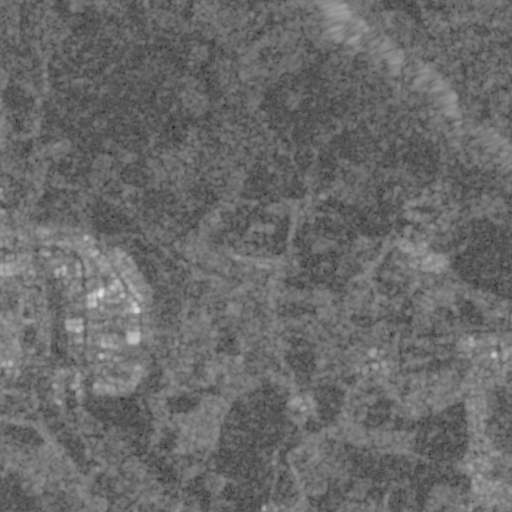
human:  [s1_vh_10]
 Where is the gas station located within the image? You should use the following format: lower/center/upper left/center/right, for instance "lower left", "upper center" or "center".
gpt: The gas station is located in the lower left of the image.
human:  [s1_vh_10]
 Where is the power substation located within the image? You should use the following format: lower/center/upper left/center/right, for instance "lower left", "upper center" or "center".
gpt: The power substation is located in the center left of the image.
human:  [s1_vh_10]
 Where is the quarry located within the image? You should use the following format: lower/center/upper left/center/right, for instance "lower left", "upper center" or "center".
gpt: The quarry is located in the lower right of the image.
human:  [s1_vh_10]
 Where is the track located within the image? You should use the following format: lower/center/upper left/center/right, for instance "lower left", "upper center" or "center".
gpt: The track is located in the lower left of the image.
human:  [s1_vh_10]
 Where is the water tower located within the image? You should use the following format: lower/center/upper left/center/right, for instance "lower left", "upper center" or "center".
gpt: The water tower is located in the center right of the image.
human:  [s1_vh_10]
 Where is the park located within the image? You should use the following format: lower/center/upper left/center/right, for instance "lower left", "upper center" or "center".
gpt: There is no park in the image.

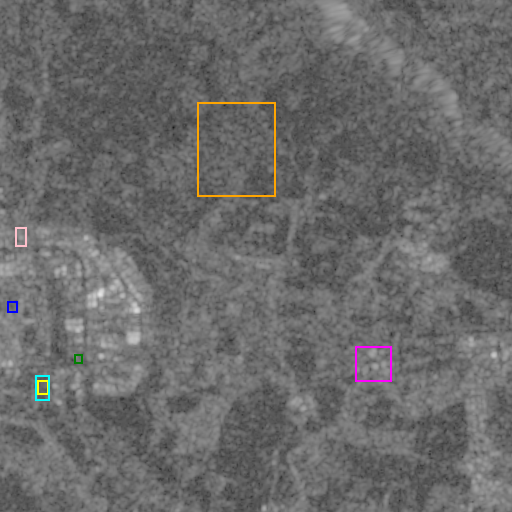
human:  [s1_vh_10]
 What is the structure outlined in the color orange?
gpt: The structure outlined in orange is a crop field.
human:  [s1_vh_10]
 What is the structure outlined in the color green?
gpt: The structure outlined in green is a gas station.
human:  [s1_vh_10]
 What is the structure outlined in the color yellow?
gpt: The structure outlined in yellow is a park.
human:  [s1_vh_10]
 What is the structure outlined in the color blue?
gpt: The structure outlined in blue is a parking lot.
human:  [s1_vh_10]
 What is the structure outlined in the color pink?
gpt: The structure outlined in pink is a power substation.
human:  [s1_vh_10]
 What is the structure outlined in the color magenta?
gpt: The structure outlined in magenta is a quarry.
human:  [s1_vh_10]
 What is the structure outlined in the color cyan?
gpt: The structure outlined in cyan is a track.
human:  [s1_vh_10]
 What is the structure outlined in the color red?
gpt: There is no red outline.